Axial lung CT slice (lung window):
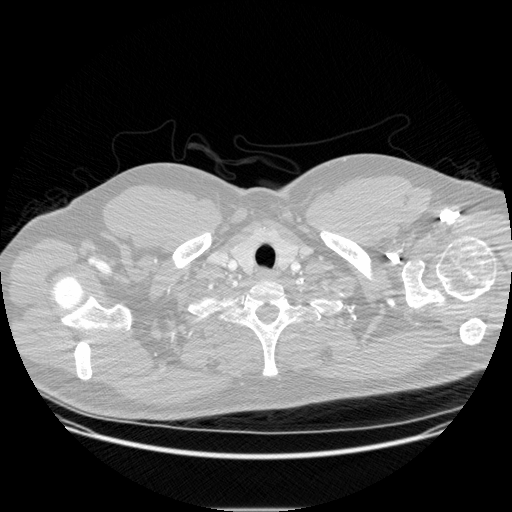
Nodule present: no